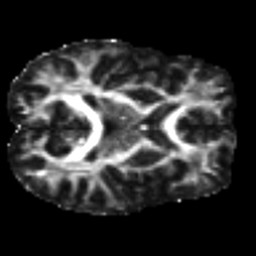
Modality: FA
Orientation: axial
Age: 37
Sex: male
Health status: healthy
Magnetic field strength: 3 T
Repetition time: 9 s
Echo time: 0.093 s